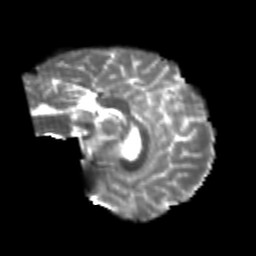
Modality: T2w
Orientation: sagittal
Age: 25
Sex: male
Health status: healthy
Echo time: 0.074 s